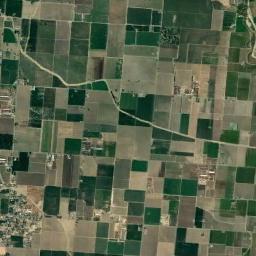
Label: rectangular_farmland